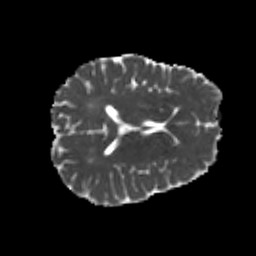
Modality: MD
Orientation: axial
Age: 20
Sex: male
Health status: healthy
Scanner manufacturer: philips
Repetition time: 7.387 s
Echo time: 0.08599 s